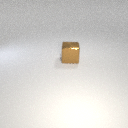
large brown metal cube